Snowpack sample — Snodgrass Mountain, Crested Butte, Colorado (2/4/25, 12:06 PM MST)
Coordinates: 38.923, -106.968
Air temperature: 35 °F
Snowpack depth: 80 cm
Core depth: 60 cm
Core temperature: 32 °F
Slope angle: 14°, slope face: 78°
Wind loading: low
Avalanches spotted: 0
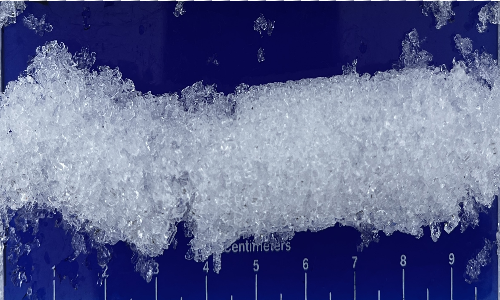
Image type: core
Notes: No avalanches nearby, unusually warm weather for the last month reported by residents, Collected 25 yards from treeline